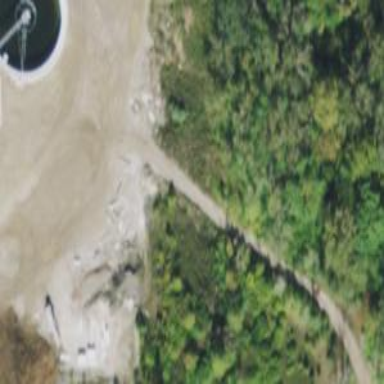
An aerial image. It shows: Quarry area.